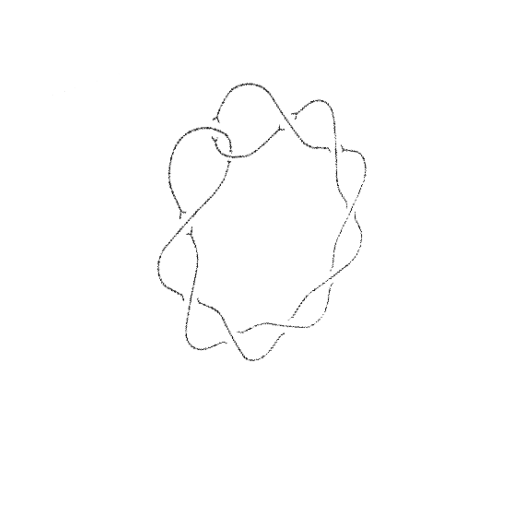
Crossing number: 10